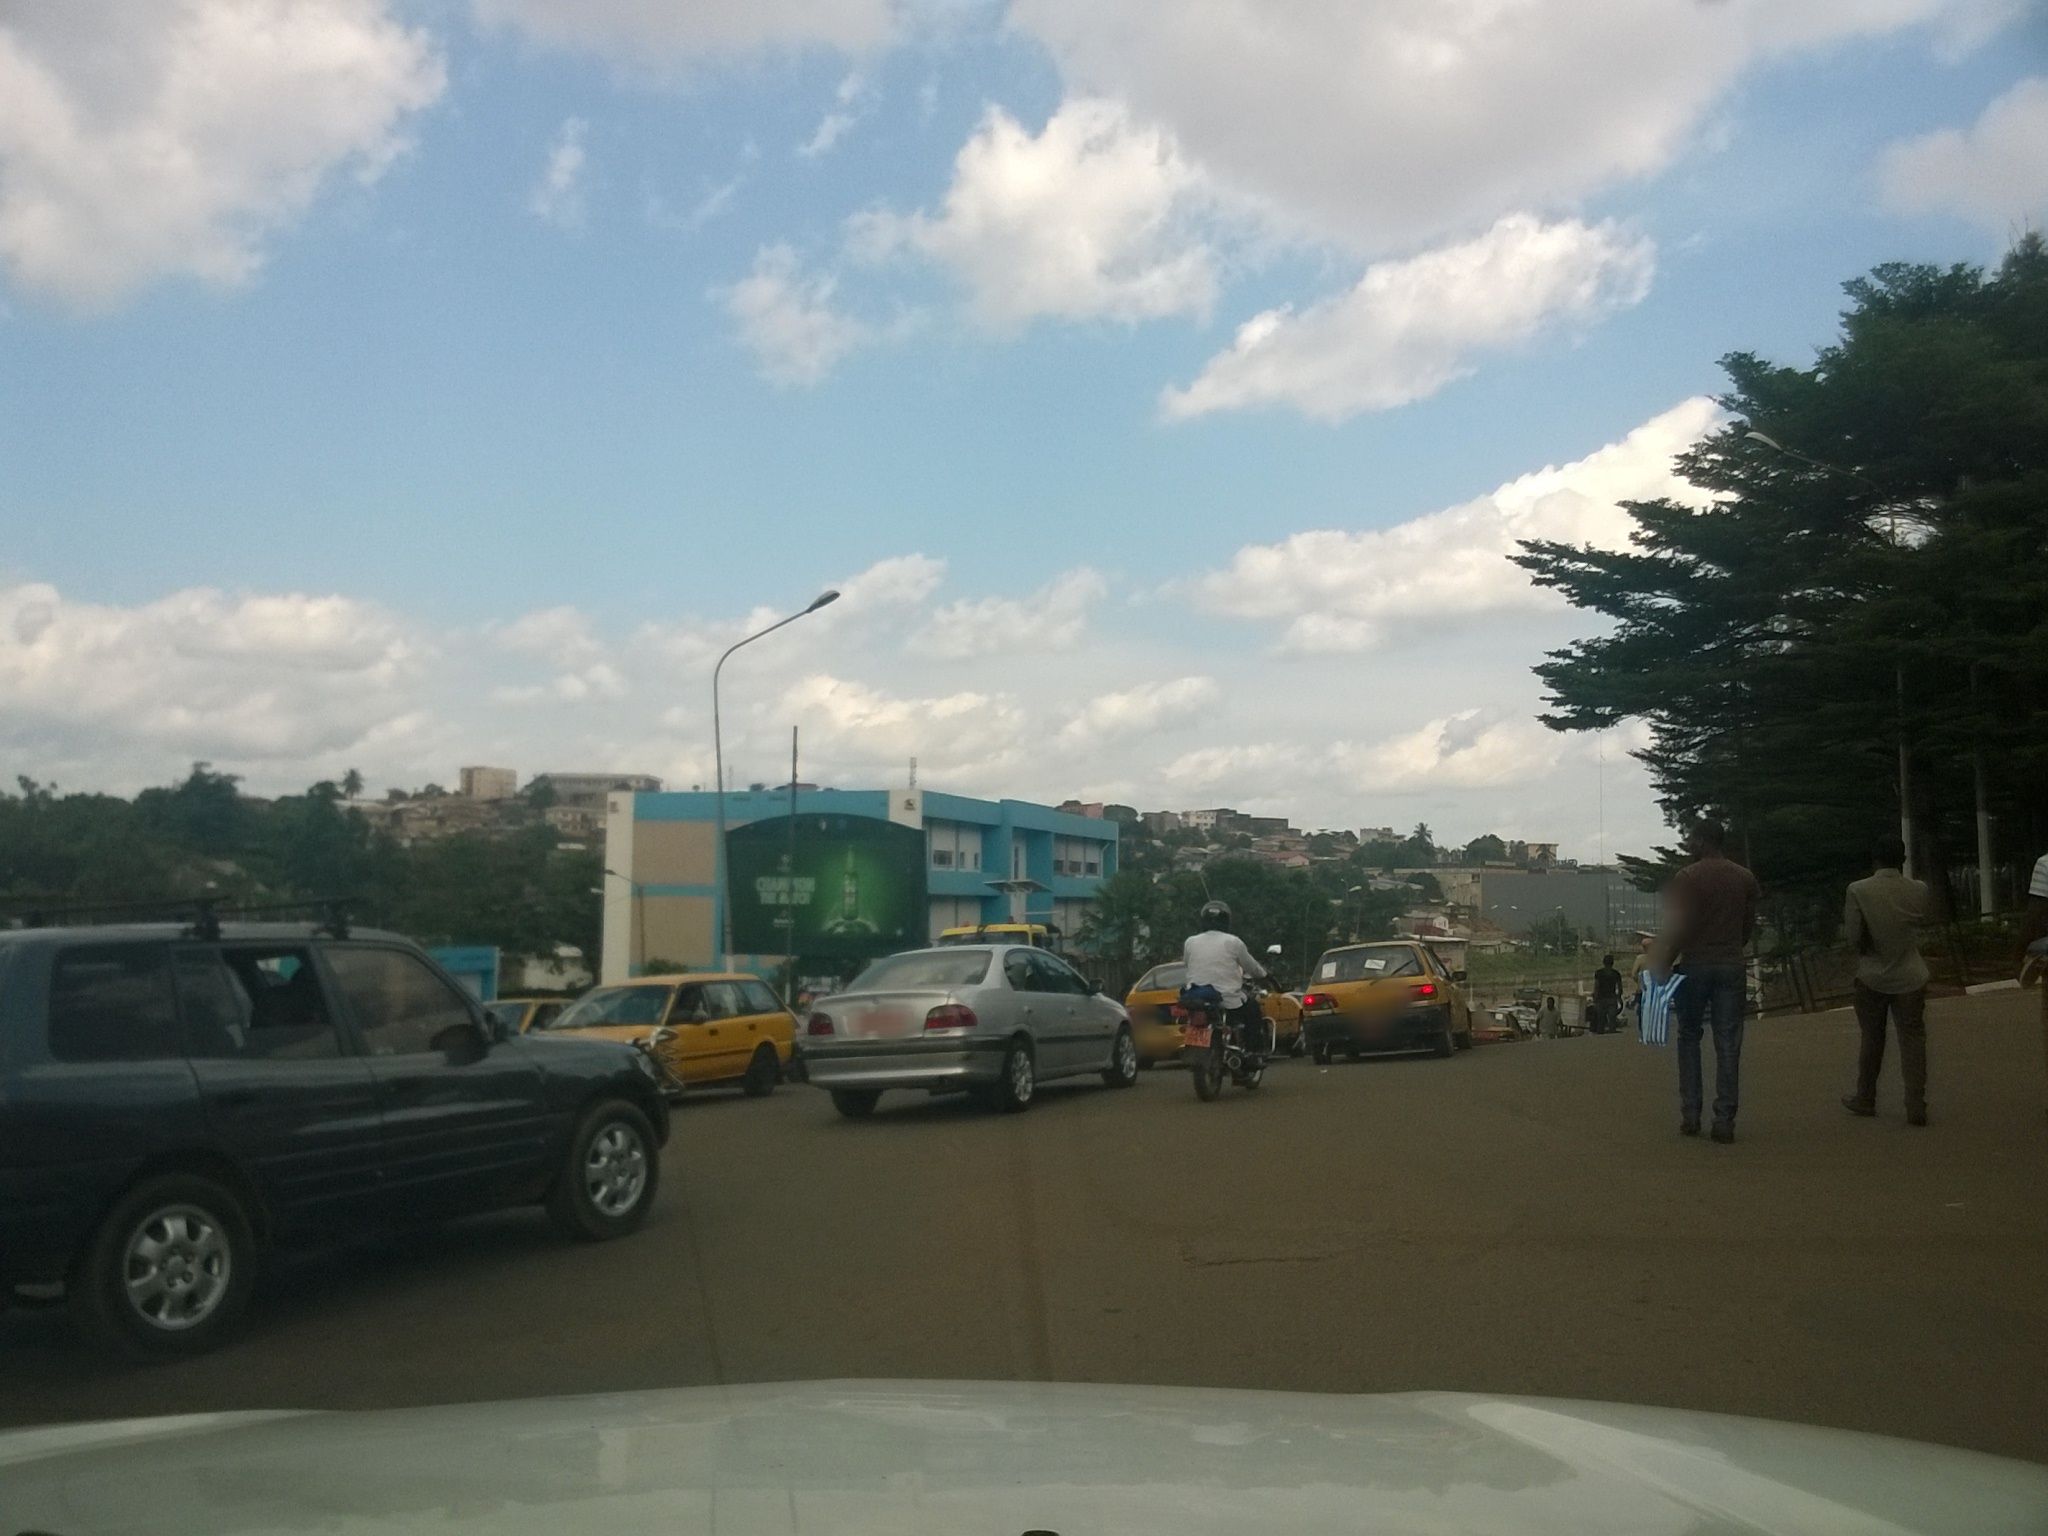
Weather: cloudy
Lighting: day
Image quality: good
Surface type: driving surface
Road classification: primary
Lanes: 2.0
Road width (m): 419.627077933083
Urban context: urban centre
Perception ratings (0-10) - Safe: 1.77, Lively: 6.42, Beautiful: 4.42, Boring: 1.34, Depressing: 4.34, Wealthy: 2.26